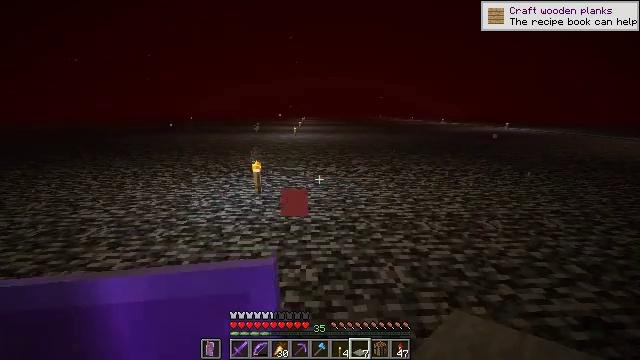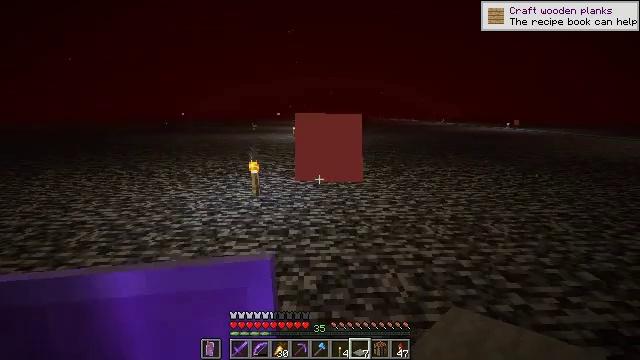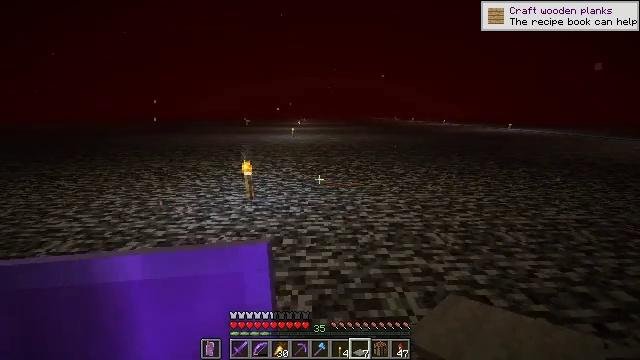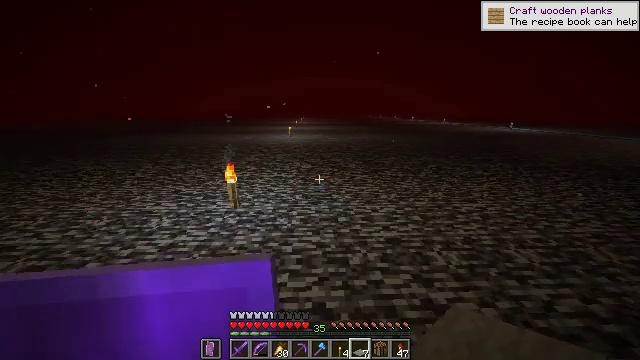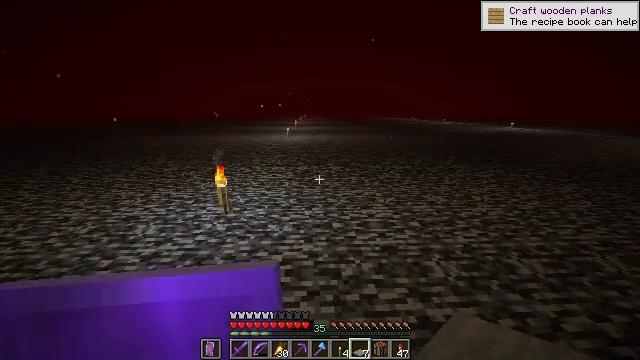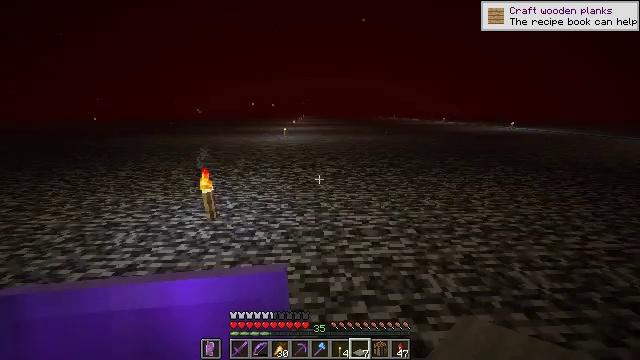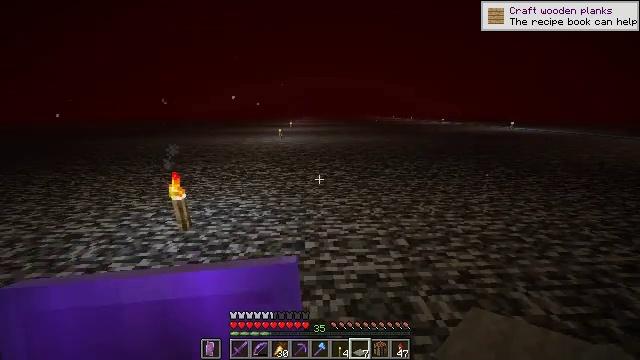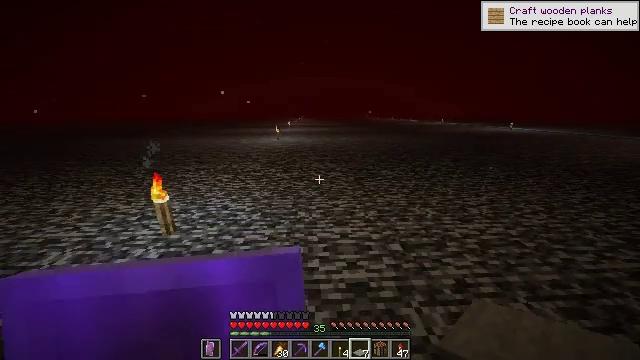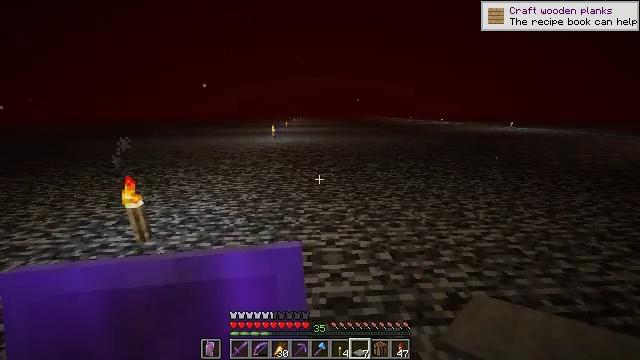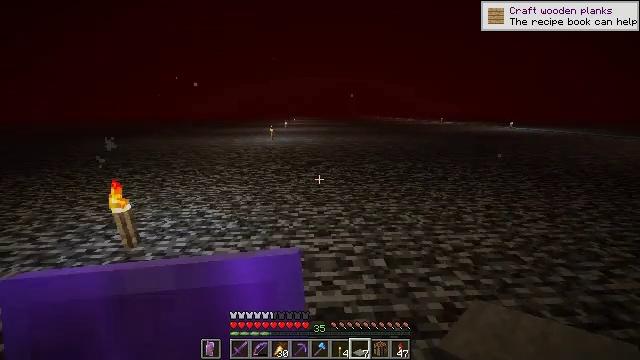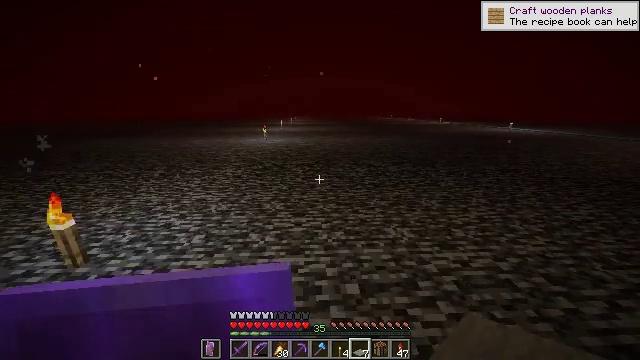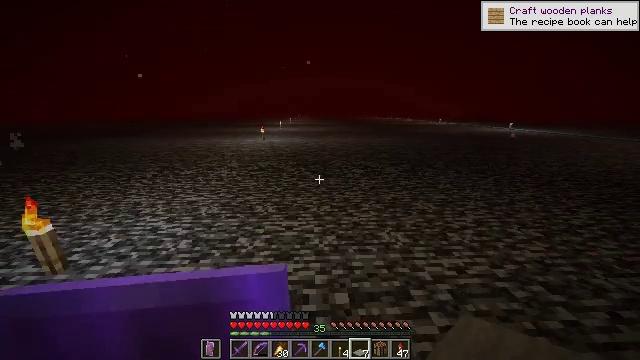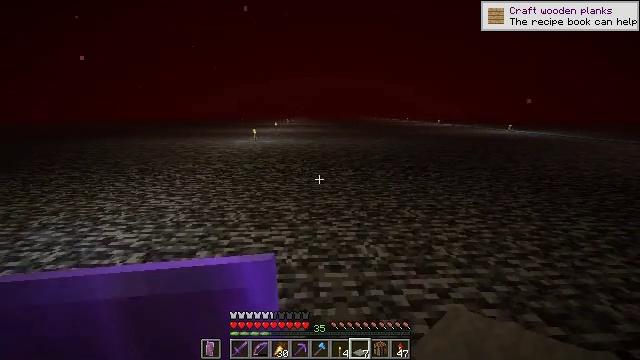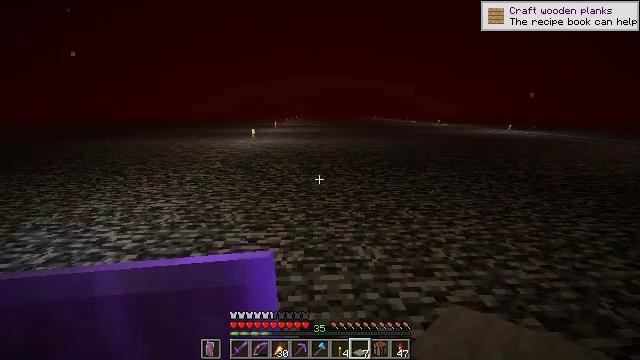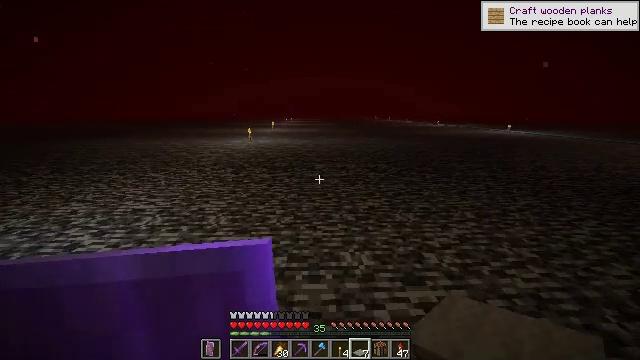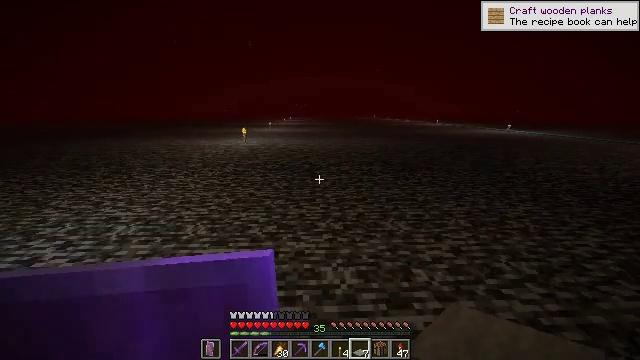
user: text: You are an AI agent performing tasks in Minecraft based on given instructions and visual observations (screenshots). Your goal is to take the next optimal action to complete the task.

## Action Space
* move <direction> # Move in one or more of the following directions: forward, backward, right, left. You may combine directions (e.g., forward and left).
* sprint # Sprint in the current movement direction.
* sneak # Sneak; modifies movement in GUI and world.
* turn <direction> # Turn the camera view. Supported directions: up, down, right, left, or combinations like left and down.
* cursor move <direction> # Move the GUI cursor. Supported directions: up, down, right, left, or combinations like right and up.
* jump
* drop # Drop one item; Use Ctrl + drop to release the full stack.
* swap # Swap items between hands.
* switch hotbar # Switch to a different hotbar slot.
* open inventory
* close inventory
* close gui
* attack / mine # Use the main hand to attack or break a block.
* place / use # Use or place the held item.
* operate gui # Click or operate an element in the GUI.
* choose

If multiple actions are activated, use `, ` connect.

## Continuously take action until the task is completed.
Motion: motion action
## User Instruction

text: Attack the yellow carpet to collect it.
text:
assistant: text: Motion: move forward, sprint
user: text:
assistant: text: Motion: move forward and move right, sprint
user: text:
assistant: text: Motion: move forward and move right, sprint
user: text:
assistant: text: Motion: move forward and move right, sprint
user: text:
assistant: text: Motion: move forward and move right, sprint
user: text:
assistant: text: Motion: move forward and move right, sprint
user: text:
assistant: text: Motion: move forward and move right, sprint
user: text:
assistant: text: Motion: move forward and move right, sprint
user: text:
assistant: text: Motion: move forward and move right, sprint
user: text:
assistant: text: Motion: move forward and move right, sprint
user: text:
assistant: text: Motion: move forward and move right, sprint
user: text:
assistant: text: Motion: move forward and move right, sprint
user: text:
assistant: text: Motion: move forward and move right, sprint
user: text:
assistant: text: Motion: move forward and move right, sprint
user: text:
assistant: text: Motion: move forward and move right, sprint
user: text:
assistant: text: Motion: move forward and move right, sprint
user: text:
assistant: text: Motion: move forward and move right, sprint
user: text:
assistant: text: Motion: move forward and move right, sprint
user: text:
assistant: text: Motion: move forward and move right, sprint
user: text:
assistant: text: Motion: move forward and move right, sprint
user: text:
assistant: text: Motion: move forward and move right, sprint
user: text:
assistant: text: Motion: move forward and move right, sprint
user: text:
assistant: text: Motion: move forward and move right, sprint
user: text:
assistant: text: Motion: move forward and move right, sprint
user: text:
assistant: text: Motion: move forward and move right, sprint
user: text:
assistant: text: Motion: move forward and move right, sprint
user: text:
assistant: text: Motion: move forward and move right, sprint
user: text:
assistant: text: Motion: move forward and move right, sprint
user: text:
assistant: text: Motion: move forward and move right, sprint
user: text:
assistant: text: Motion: move forward and move right, sprint